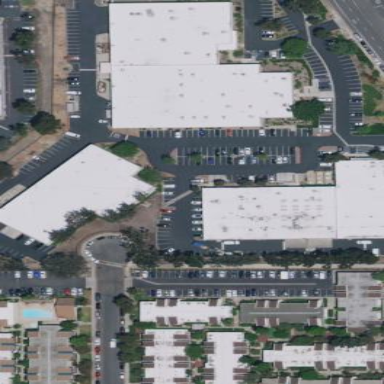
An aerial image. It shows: Industrial building.